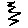
Label: zigzag